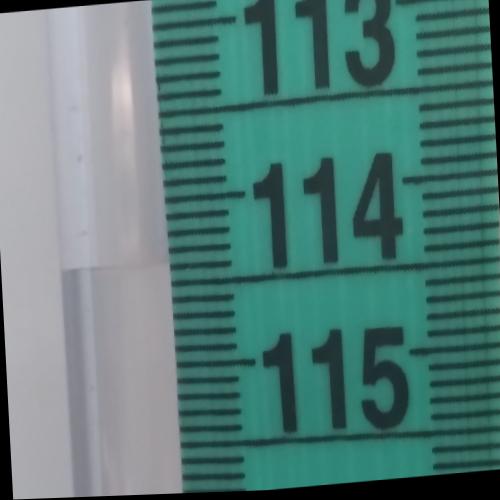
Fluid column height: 114.4 cm